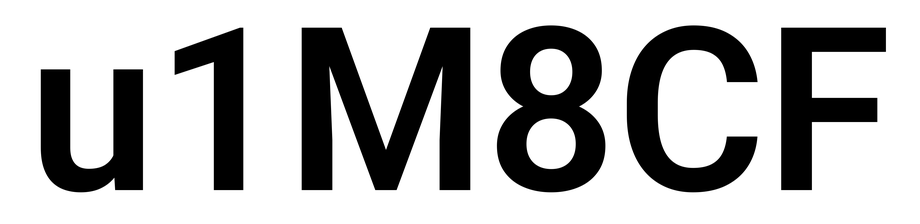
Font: Roboto_SemiBold